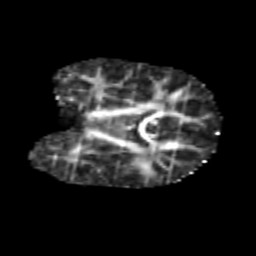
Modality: FA
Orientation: coronal
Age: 6
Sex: male
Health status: healthy